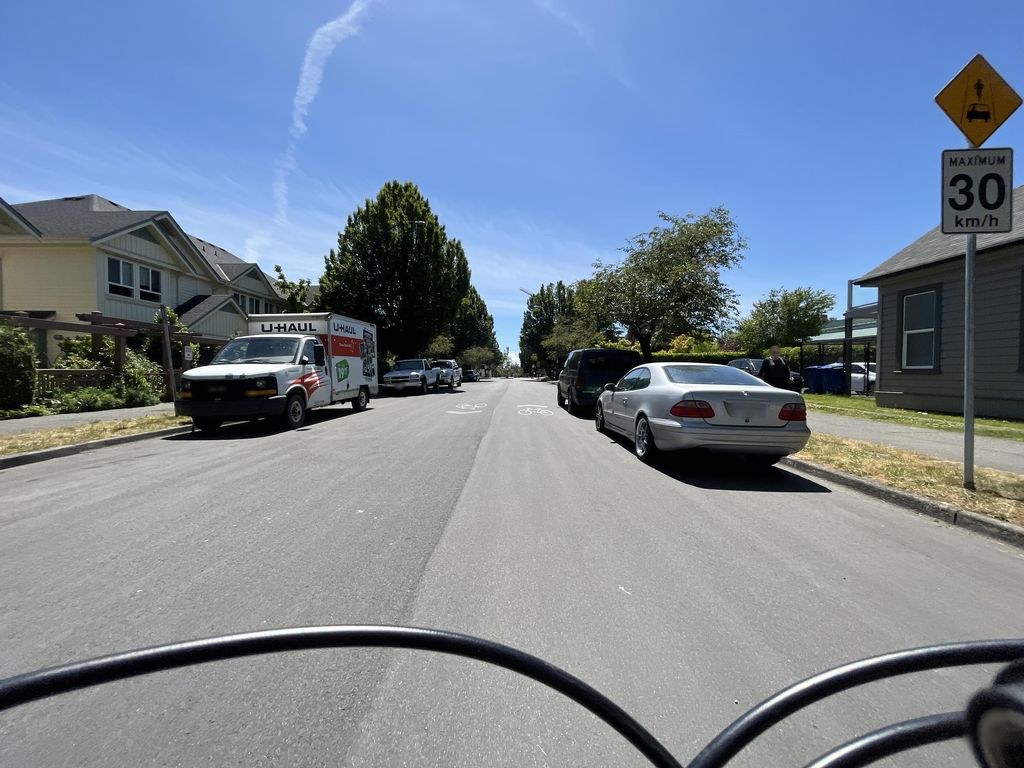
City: victoria